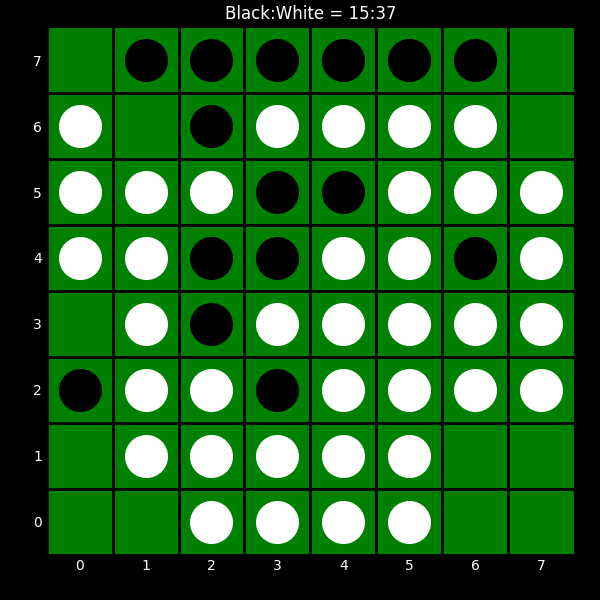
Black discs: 15
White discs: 37